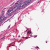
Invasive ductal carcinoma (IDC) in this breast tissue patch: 0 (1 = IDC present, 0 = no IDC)